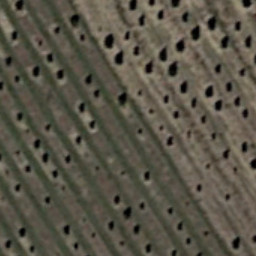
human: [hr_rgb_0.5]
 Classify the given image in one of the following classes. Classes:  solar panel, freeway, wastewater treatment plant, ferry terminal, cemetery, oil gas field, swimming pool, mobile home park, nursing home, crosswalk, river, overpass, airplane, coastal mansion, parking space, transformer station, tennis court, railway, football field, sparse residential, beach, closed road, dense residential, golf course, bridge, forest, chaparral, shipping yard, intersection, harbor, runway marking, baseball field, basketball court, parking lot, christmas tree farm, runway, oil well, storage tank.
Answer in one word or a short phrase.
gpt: christmas tree farm